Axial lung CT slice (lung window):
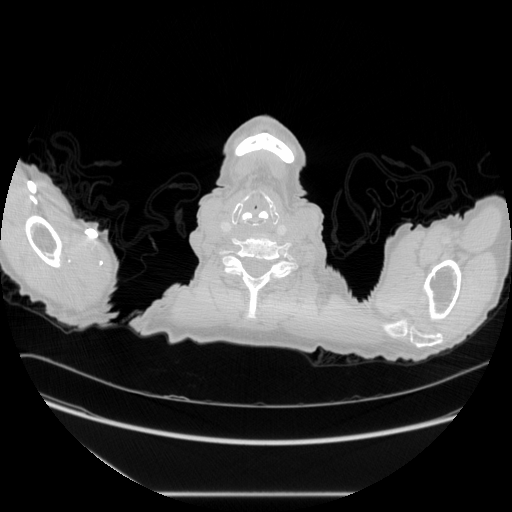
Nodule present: no